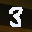
Label: 3